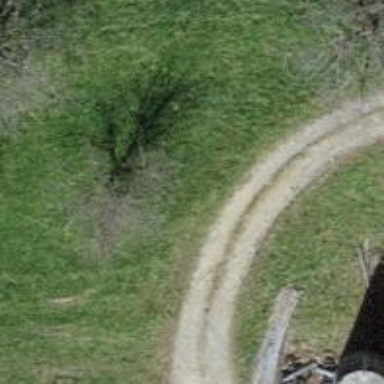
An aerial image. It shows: Gravel track of grade3 type.